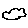
Label: cloud